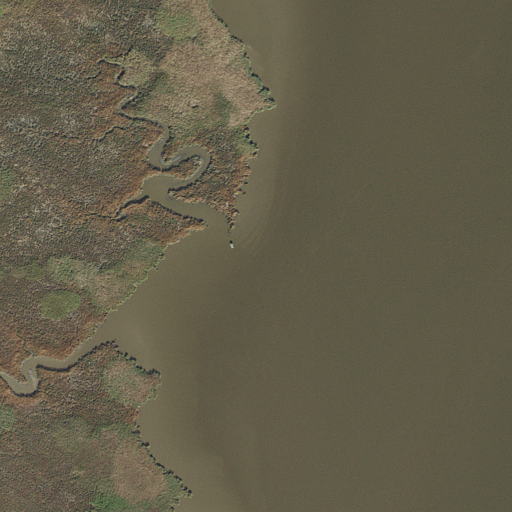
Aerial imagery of cape in Maryland named Studd Point containing open water, herbaceous wetlands, and woody wetlands